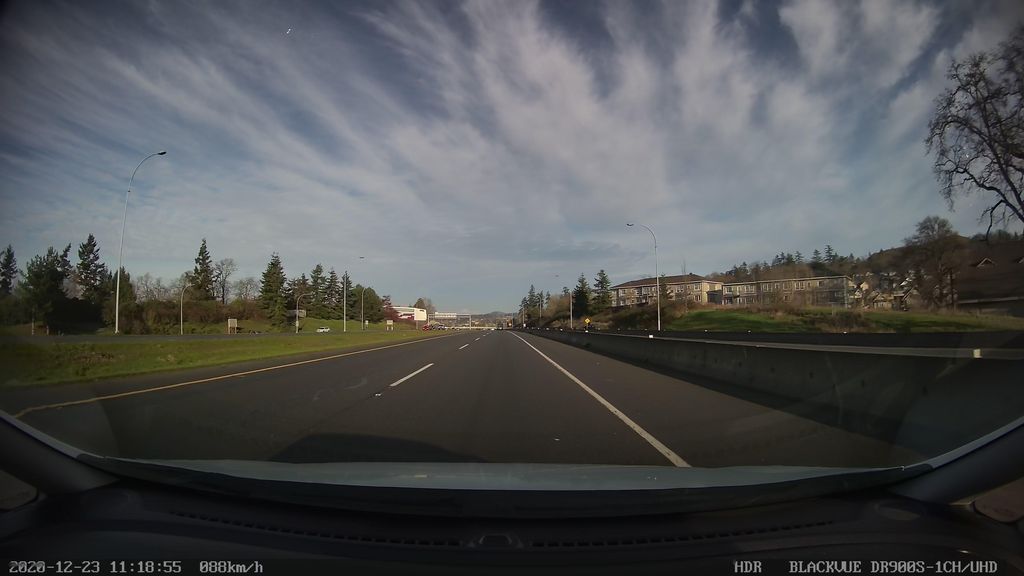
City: victoria